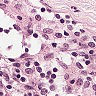
Metastatic tissue present: no